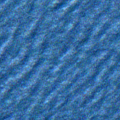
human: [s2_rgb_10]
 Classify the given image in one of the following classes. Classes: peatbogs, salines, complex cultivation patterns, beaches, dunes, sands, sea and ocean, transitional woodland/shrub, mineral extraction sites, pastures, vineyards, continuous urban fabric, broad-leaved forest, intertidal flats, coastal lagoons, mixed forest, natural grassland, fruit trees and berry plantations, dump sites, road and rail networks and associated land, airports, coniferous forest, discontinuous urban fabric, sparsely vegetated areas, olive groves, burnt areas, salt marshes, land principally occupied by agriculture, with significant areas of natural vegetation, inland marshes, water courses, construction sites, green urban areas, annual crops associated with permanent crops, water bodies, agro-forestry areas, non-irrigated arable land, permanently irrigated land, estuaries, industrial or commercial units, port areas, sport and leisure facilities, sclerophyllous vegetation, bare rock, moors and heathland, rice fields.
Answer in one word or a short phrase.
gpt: sea and ocean